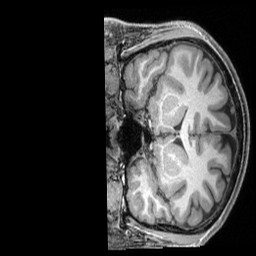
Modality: T1w
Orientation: coronal
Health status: healthy
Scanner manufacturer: siemens
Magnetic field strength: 3 T
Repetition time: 2.4 s
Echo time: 0.00201 s